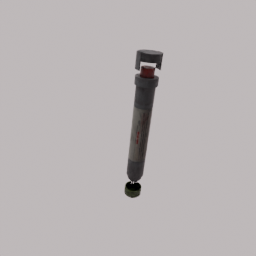
Label: tools